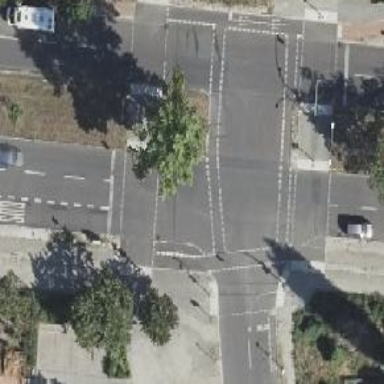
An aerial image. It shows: Residential road with concrete surface. There is separate sidewalk and lane for cyclists on both sides.